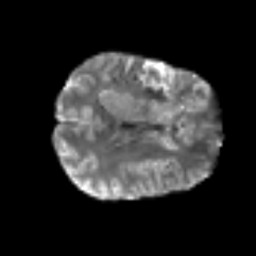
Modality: T2w
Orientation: axial
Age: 50
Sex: male
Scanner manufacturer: siemens
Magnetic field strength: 3 T
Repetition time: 6.1 s
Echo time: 0.101 s